Question: I'm following a tutorial and made a JFrame, but it's very tiny. Iv'e searched for this problem on this site, but nothing has helped. Does anybody know the problem? I did it exactly like the tutorial, and it worked for him! I'll post a picture of it also.
Here is the code:
'''
package net.trails.std;
import java.applet.Applet;
import java.awt.Dimension;
import java.awt.Image;
import javax.swing.JFrame;
public class Core extends Applet implements Runnable {
private static final long serialVersionUID = 1L;
private static JFrame frame;
public static double dY = 0, dX = 0;
public static final int res = 1;
public static int dir = 0;
public static boolean moving = false;
public static boolean run = false;
private Image screen;
public static Dimension screenSize = new Dimension(700, 560);
public static Dimension pixel = new Dimension(screenSize.width, screenSize.height);
public static Dimension size;
public static String name = "Trails";
public Core(){
}
public static void main(String[] args) {
Core core = new Core();
frame = new JFrame();
frame.add(core);
size = new Dimension(frame.getWidth(), frame.getHeight());
frame.setSize(700, 560);
frame.setTitle(name);
frame.setResizable(false);
frame.setLocationRelativeTo(null);
frame.setDefaultCloseOperation(JFrame.EXIT_ON_CLOSE);
frame.pack();
frame.setVisible(true);
core.start();
}
public void run() {
}
}
'''

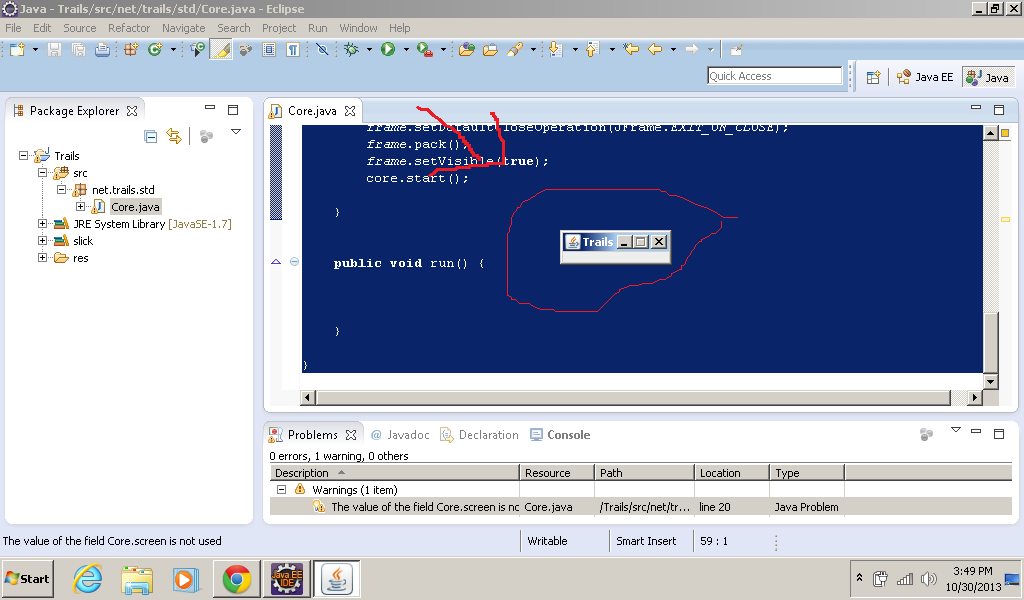
Answer: You're calling 'frame.pack()' with no sized components in your 'JFrame'. This is going to squish the whole thing down to the tiny window you currently have.
Look at the docs for 'pack()':
<URL>
Basically, you need to call 'setSize()' in your 'Core' class (which is an applet).